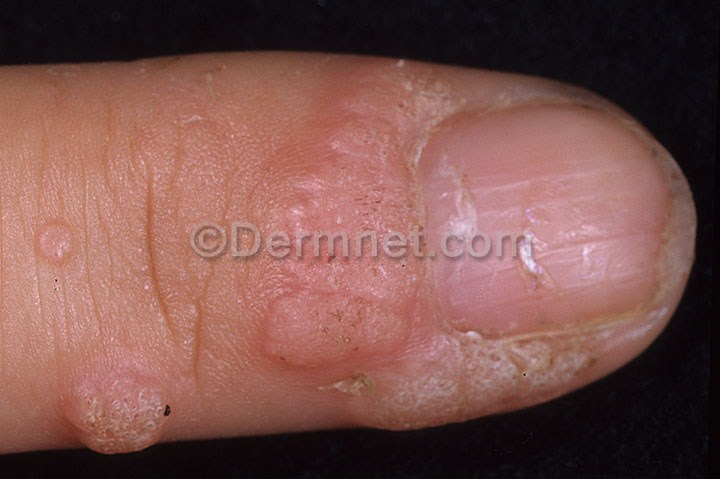
Disease: Warts Molluscum and other Viral Infections